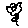
Label: flower